Question: Ahoy,
I am trying to develop a nested list demo by going through sencha docs and other example available over internet. Till now this is what I have achieved:
'''
Ext.define('firstApp.model.item', {
extend: 'Ext.data.Model',
config: {
fields: [{
name: 'text',
type: 'string'
}]
}
});
'''
'''
var treeStore = Ext.create('Ext.data.TreeStore', {
model: 'item',
defaultRootProperty: 'items',
root: {
items: [
{
text: 'Heavy Metal',
items: [
{
text: 'NWOBHM',
items: [
{ text: 'Iron Maiden', leaf: true },
]
},
{ text: 'MetalCore', leaf: true }
]
},
{
text: 'Extreme Metal',
items: [
{ text: 'Children Of Bodom', leaf: true },
{ text: 'Cannibal Corpse', leaf: true },
{ text: 'Cradle Of Filth', leaf: true }
]
}
]
}
});
Ext.create('firstApp.store.nList',{
extend:'Ext.NestedList',
requires: {'Ext.dataview.NestedList'},
config:{
fullscreen: false,
store: treeStore
}
});
'''
'''
Ext.define('firstApp.view.Main', {
extend: 'Ext.Container',
xtype: 'main',
requires: [
'Ext.TitleBar',
'Ext.Button',
//'firstApp.model.item',
// 'firstApp.store.nList',
//'Ext.dataview.NestedList',
//'Ext.data.TreeStore'
//'Ext.ToolBar'
] ,
config: {
//store: 'firstApp.store.Main',
items: [
{
xtype: "toolbar",
docked: "top",
title: "List View",
items: [
{
xtype: "spacer"
},
{
xtype: "button",
text: "Tab View",
ui: "action",
handler: function(){
Ext.Viewport.animateActiveItem((
Ext.create('firstApp.view.view2')),
{type: 'slide', direction:'left'}).show();
}
}
]
},
{
xtype: 'nestedlist',
displayField: 'text',
model: 'item',
store: 'nList'
}
]
}
});
'''
1.[WARN][Ext.dataview.NestedList#applyStore] The specified Store cannot be found .
2.[WARN][Anonymous] [Ext.Loader] Synchronously loading 'Ext.dataview.NestedList'; consider adding 'Ext.dataview.NestedList' explicitly as a require of the corresponding class .

1. I know that nested list comes with a titlebar but what if I want to add nested list as an item.
2. When I followed the GitHub Demo of Nested List by copying and pasting the contents in the Main.js of my app and commenting out the rest of the code accordingly, the example worked. But a major difference in the example and my exmple is that Store, Model and View are in one js while in my case they are in separate js and in separate folder.
Kindly, guide me/help me out.
Thanx a lot.
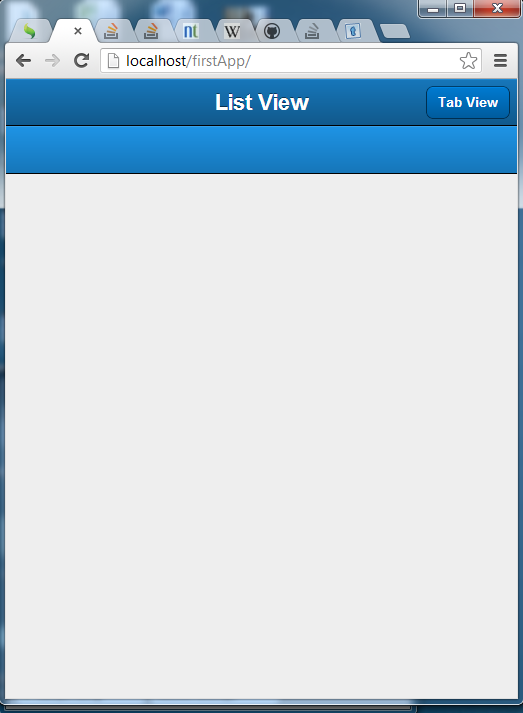
Answer: First add the 'layout: 'fit'' property to your nestedList.
Main.js
'''
Ext.define('firstApp.view.Main', {
extend : 'Ext.Container',
xtype : 'main',
config : {
fullscreen : true,
layout : 'fit',
items : [{
xtype : "toolbar",
...
'''
Then change your store to the following:
nList.js
'''
Ext.define('firstApp.store.nList', {
extend : 'Ext.data.TreeStore',
config : {
model : 'firstApp.model.Item',
defaultRootProperty : 'items',
data : {
items : [{
text : 'Heavy Metal',
items : [{
text : 'NWOBHM',
items : [{
text : 'Iron Maiden',
leaf : true
}]
}, {
text : 'MetalCore',
leaf : true
}]
}, {
text : 'Extreme Metal',
items : [{
text : 'Children Of Bodom',
leaf : true
}, {
text : 'Cannibal Corpse',
leaf : true
}, {
text : 'Cradle Of Filth',
leaf : true
}]
}]
}
}
});
'''
The problem was, that you defined a nested List in your store and not just the store, which should be added to the list in your 'Main'-view. Then the data in the store needs the tag 'data' not 'root'
See a working example : <URL>
Add the following parts in your app.js
'''
Ext.application({
name: 'firstApp',
views:['Main'],
stores:['nList'],
models:['Item'],
'''
You can find the whole app.js in the fiddle above.